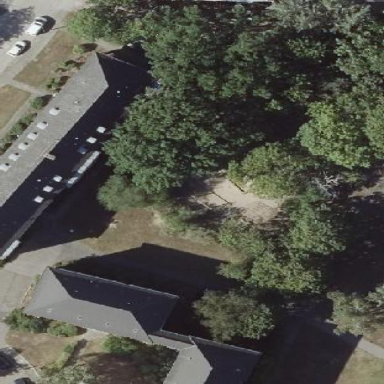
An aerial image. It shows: Playground area for leisure land.